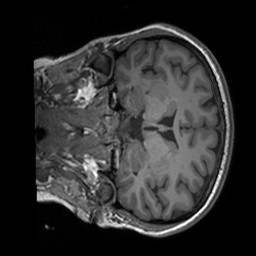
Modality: T1w
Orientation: coronal
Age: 25
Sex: female
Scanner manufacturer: siemens
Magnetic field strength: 3 T
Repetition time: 1.9 s
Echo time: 0.00252 s